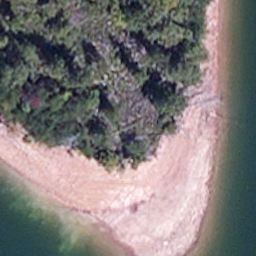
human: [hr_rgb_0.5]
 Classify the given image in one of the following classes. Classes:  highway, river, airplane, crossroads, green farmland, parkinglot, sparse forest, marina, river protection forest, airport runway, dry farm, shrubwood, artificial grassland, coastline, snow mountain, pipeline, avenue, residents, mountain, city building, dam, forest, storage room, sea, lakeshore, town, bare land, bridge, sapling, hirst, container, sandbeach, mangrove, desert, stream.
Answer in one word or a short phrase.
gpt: lakeshore